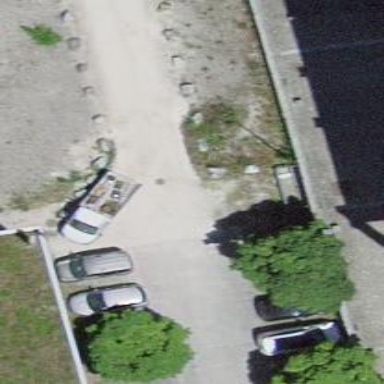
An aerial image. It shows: Unpaved driveway designated as service road.